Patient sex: F
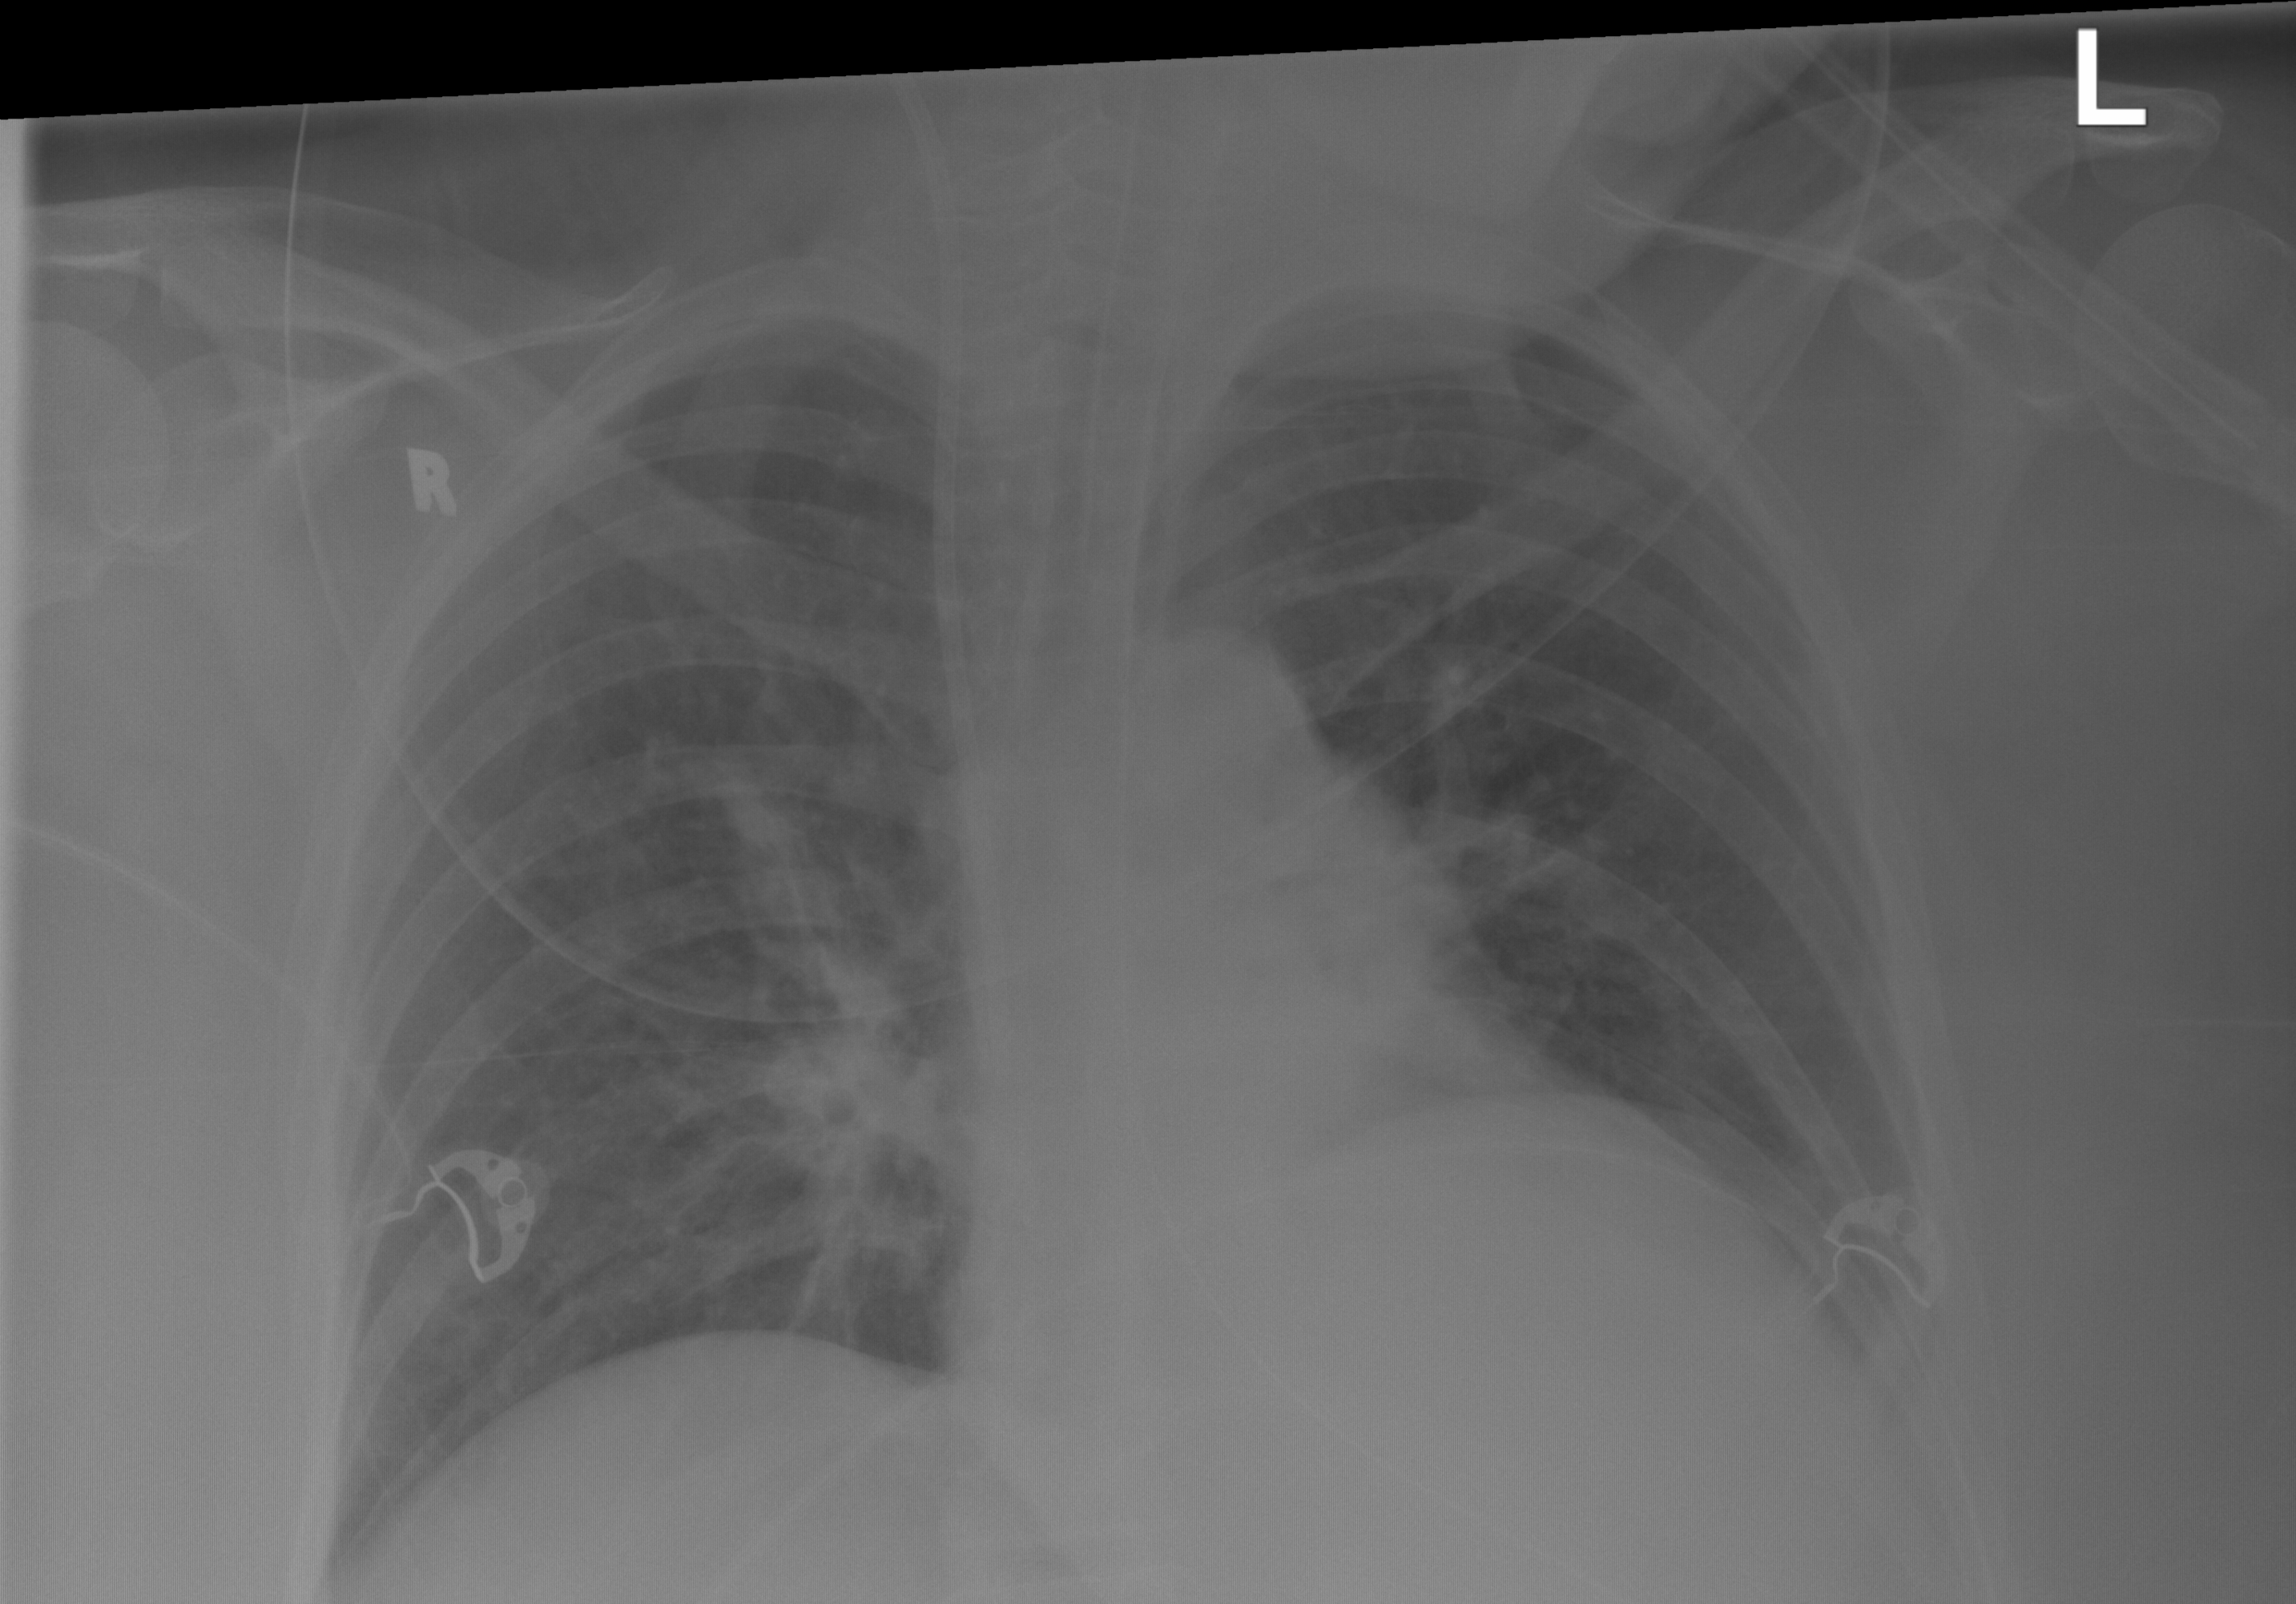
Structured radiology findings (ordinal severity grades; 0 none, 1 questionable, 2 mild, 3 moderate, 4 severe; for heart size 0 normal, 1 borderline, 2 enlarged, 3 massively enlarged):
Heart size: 1
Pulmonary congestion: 1
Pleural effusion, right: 0
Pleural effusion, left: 0
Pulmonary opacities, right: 0
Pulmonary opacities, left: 2
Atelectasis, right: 0
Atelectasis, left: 2